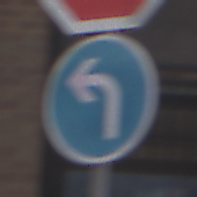
Verkehrszeichen: VorgeschriebeneFahrtrichtungLinks
Zusatzzeichen oben: Stop
Umgebung: Outdoor, Urban
Tageszeit: MorningAfternoon
Wetter: Overcast
Licht: Natural
Jahreszeit: NotSpecified
Kontrast: LowContrast